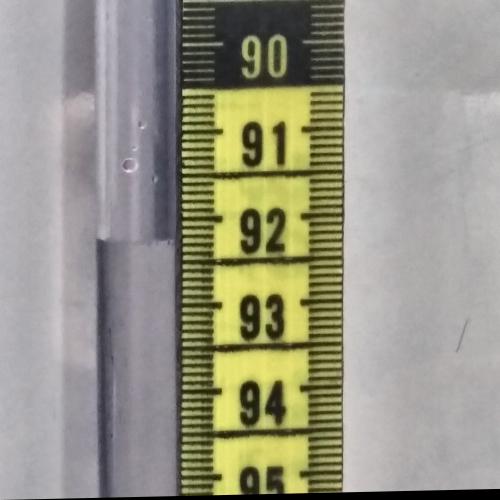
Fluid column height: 92.2 cm